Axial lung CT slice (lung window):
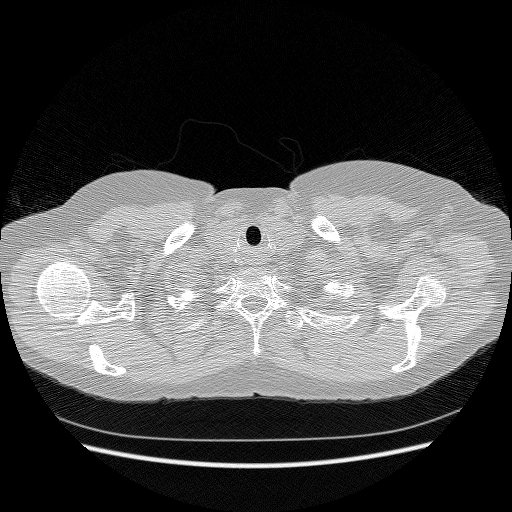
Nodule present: no